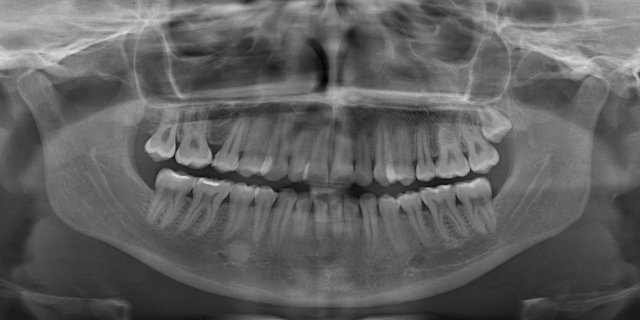
adult